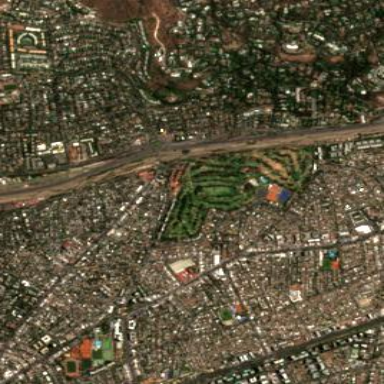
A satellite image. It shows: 18-hole golf course classified as leisure land.